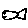
Label: fish